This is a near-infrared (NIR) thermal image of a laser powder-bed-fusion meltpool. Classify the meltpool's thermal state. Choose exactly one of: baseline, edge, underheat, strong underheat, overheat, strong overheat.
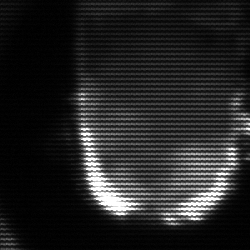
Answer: baseline